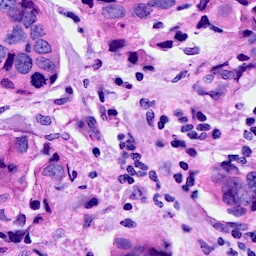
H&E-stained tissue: Breast